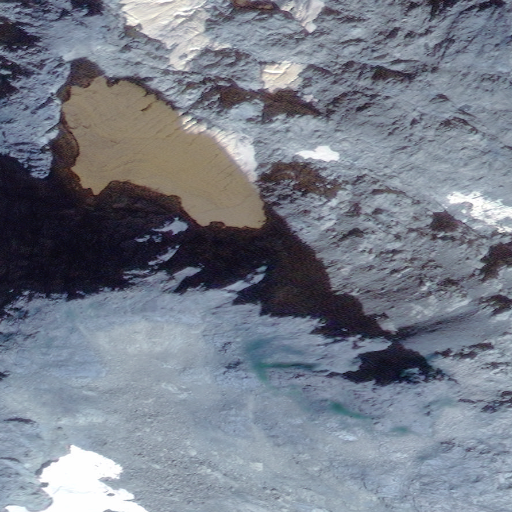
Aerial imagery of mountain in Alaska named Mount Elizabeth containing only unknown